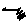
Label: zigzag